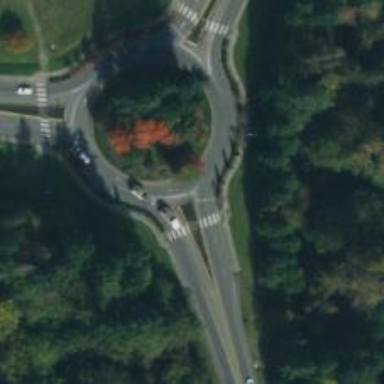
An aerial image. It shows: Roundabout at tertiary road junction.